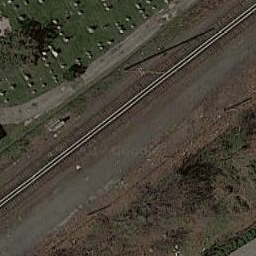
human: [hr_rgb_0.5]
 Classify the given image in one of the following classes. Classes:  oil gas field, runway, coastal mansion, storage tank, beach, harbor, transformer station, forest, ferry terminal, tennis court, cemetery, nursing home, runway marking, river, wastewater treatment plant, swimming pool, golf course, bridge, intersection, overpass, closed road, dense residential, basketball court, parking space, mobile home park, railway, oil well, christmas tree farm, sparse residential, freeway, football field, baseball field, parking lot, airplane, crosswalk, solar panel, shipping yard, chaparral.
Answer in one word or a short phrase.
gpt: railway